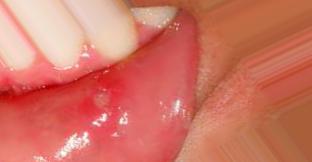
Condition: Mouth Ulcer